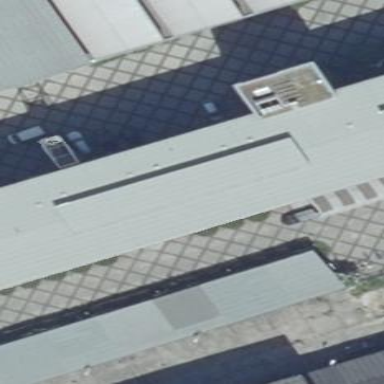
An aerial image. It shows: Building with flat gray roof made of tar paper. The overall color of the building is silver.